Question: I would like to make a red shadow box / red border if the jQuery validation activates just like in the example picture. Can anyone help me with this please? My code is shown below:
'''
$(document).ready(function () {
var month = [],
day = [],
year = [];
for (var i = 1; i <= 12; i++) {
month.push(i);
}
for (var i = 1; i <= 31; i++) {
day.push(i);
}
for (var i = 1900; i <= (new Date().getFullYear()); i++) {
year.push(i);
}
$.each(day, function (index, d) {
$("#bday").append("<option value = '" + d + "'>" + d + "</option>");
});
$.each(month, function (index, m) {
$("#bmonth").append("<option value = '" + m + "'>" + m + "</option>");
});
$.each(year, function (index, y) {
$("#byear").append("<option value = '" + y + "'>" + y + "</option>");
});
$.validator.messages.required = '';
$('form').validate({
rules: {
name: {
minlength: 4,
maxlength: 15,
required: true
},
age: {
minlength: 4,
maxlength: 15,
required: true
},
gender: {
required: true
},
month: {
required: true
},
day: {
required: true
},
year: {
required: true
}
},
groups: {
DateofBirth: "month day year"
},
highlight: function (element) {
$(element).closest('.form-group').removeClass('valid').addClass('has-error');
$(element).addClass('select-class');
$(element).addClass('radio-class');
},
unhighlight: function (element) {
$(element).closest('.form-group').removeClass('has-error').addClass('valid');
$(element).removeClass('select-class');
$(element).removeClass('radio-class');
},
errorElement: 'span',
errorClass: 'help-block',
errorPlacement: function (error, element) {
if (element.attr("name") == "day" || element.attr("name") == "month" || element.attr("name") == "year") {
error.insertAfter(".dateWrap");
} else error.insertAfter(element);
if (element.parent('.input-group').length) {
error.insertAfter(element.parent());
} else {
error.insertAfter(element);
}
}
});
'''
});
The output I wanted:

current output: <URL>
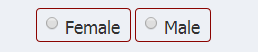
Answer: Working example: <URL>
I have changed this snippet:
'''
highlight: function (element) {
$(element).closest('.form-group').removeClass('valid').addClass('has-error');
$(element).addClass('select-class');
$(element).addClass('radio-class');
},
unhighlight: function (element) {
$(element).closest('.form-group').removeClass('has-error').addClass('valid');
$(element).removeClass('select-class');
$(element).removeClass('radio-class');
},
'''
to this:
'''
highlight: function (element) {
$(element).closest('.form-group').removeClass('valid').addClass('has-error');
if($(element).is('[type="radio"]')) {
$(element).parent().addClass('select-class radio-class');
} else {
$(element).addClass('select-class radio-class');
}
},
unhighlight: function (element) {
$(element).closest('.form-group').removeClass('has-error').addClass('valid');
if($(element).is('[type="radio"]')) {
$(element).parent().removeClass('select-class radio-class');
} else {
$(element).removeClass('select-class radio-class');
}
},
'''
When working with validation plugin you can't highlight single radio elements. This is because all of them form one single entity. In this example, if input element has radio type code will highlight their parent object.
Feel free to ask if you have more questions?
## Update:
Call me Superman : <URL>
### HTML:
'''
<div class="form-group input-group">
<div class="custom-radio-parent">
<input type="radio" name="gender" value="male" required="required" />
<label id="myGender">&nbsp;Male&nbsp;&nbsp;</label>
</div>
<div class="custom-radio-parent">
<input type="radio" name="gender" value="female" required="required" />
<label id="myGender">&nbsp;Female</label>
</div>
</div>
'''
### JavaScript:
'''
highlight: function (element) {
$(element).closest('.form-group').removeClass('valid').addClass('has-error');
if($(element).is('[type="radio"]')) {
$(element).parent().parent().find('div').each(function() {
$(this).addClass('select-class radio-class');
});
} else {
$(element).addClass('select-class radio-class');
}
},
unhighlight: function (element) {
$(element).closest('.form-group').removeClass('has-error').addClass('valid');
if($(element).is('[type="radio"]')) {
$(element).parent().parent().find('div').each(function() {
$(this).removeClass('select-class radio-class');
});
} else {
$(element).removeClass('select-class radio-class');
}
},
'''
### CSS:
'''
.custom-radio-parent {
display: inline-block;
padding: 5px;
border-radius: 5px;
}
.custom-radio-parent:first-child {
margin-right: 5px;
}
'''